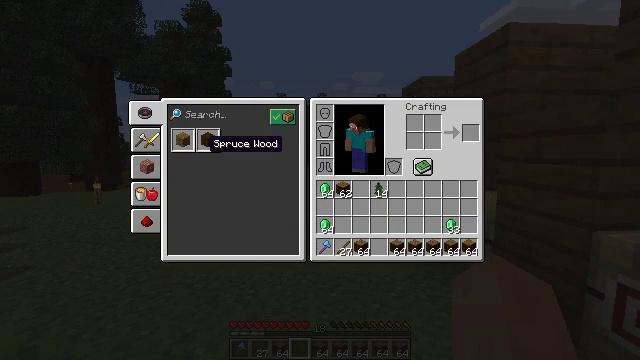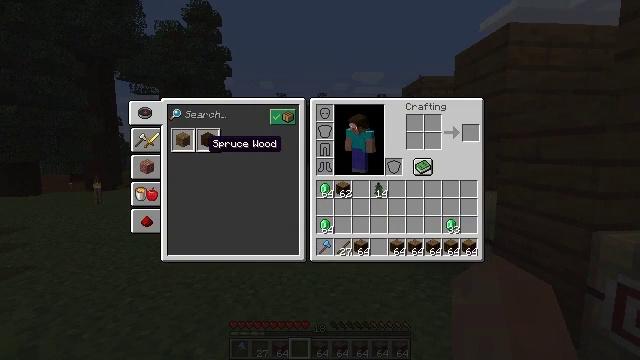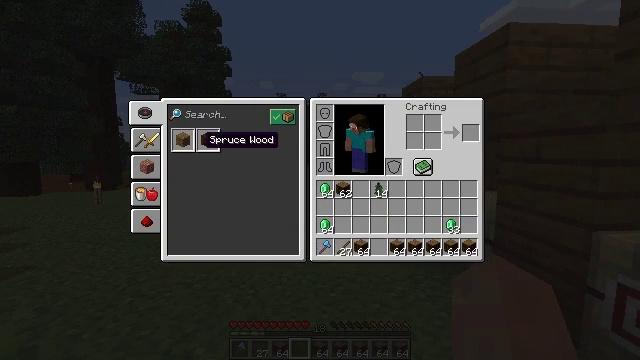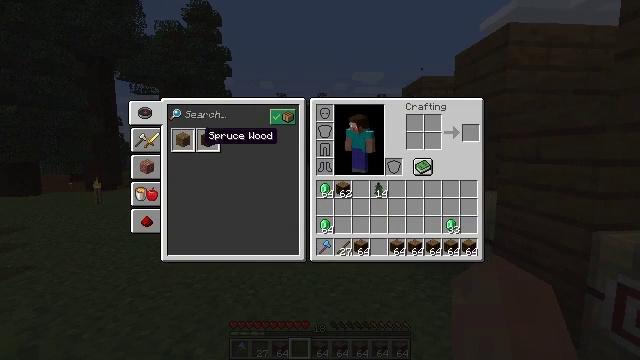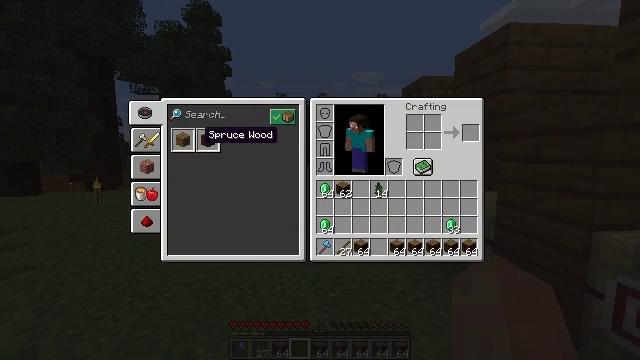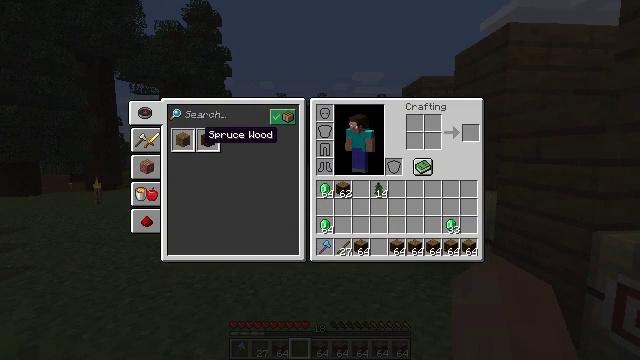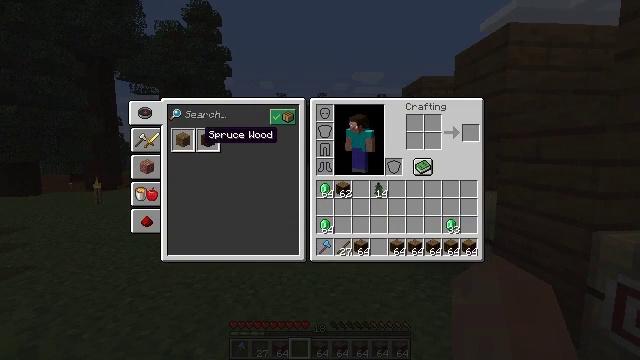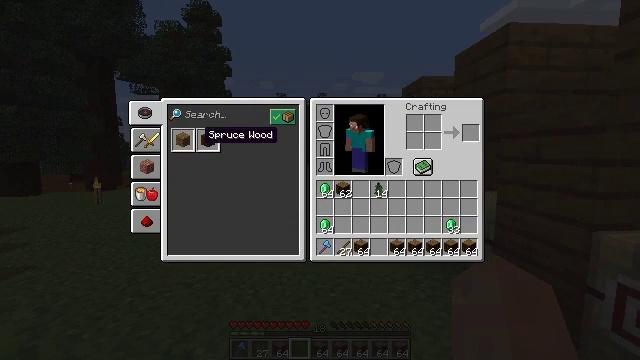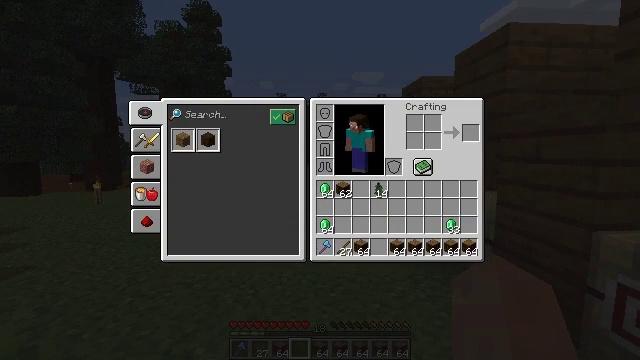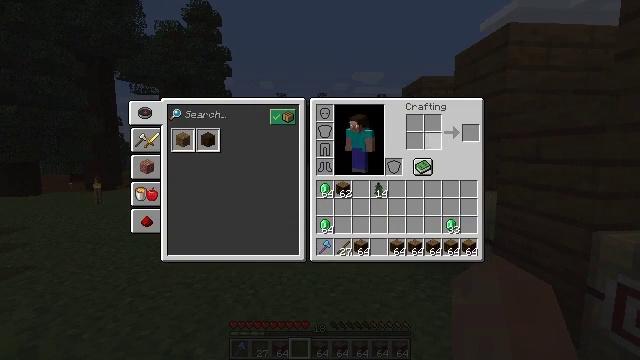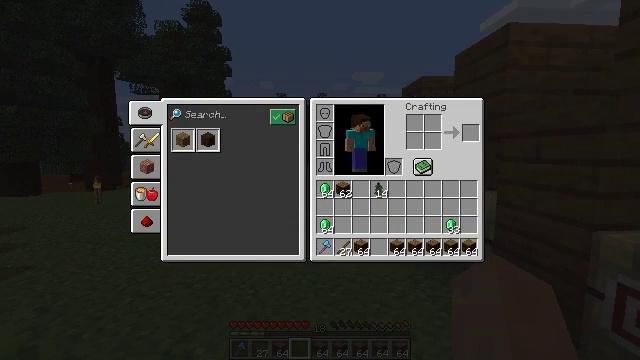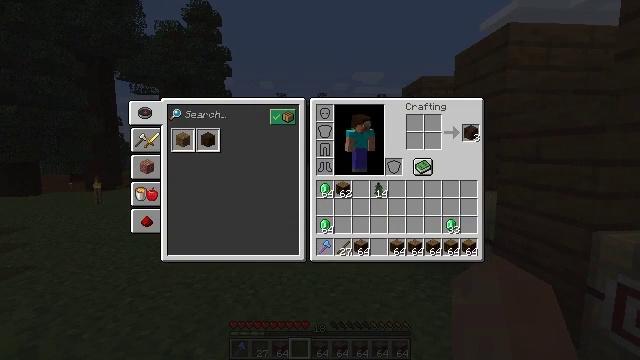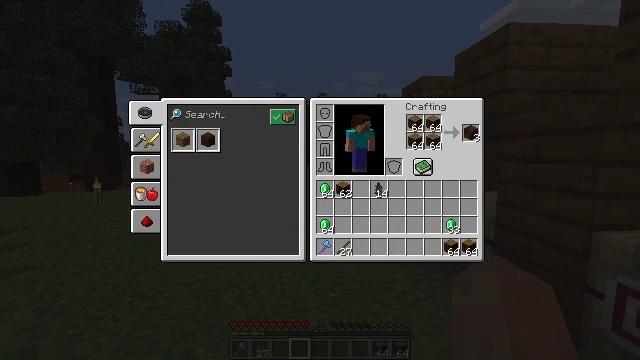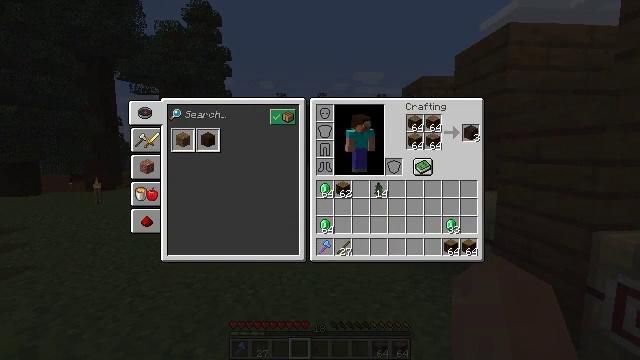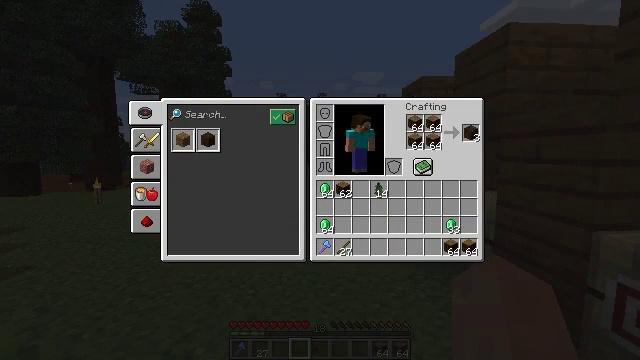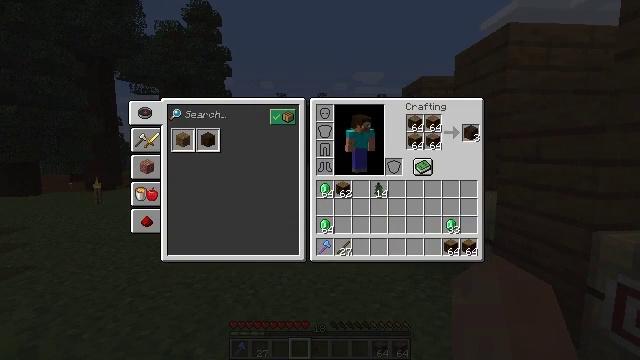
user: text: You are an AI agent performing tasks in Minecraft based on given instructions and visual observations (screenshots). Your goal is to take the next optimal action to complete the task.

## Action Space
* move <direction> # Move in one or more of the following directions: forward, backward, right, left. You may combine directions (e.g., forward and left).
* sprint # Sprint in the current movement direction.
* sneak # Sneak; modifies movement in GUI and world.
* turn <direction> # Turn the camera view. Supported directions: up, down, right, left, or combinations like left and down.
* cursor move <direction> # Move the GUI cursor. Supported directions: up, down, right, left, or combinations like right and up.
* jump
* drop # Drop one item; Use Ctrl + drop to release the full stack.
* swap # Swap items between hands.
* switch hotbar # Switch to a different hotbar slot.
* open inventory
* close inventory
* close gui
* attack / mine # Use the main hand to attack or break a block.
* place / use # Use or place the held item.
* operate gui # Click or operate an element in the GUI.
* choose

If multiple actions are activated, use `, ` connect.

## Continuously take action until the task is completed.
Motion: motion action
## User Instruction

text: Prepare to craft spruce wood.
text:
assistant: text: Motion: sneak
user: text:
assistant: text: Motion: sneak
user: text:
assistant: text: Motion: sneak
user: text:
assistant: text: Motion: sneak
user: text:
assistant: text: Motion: sneak
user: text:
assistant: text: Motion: sneak, operate gui
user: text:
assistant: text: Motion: sneak, operate gui
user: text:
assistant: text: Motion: sneak, cursor move right, operate gui
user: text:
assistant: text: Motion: sneak, cursor move right
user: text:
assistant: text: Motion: sneak, cursor move right
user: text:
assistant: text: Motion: sneak
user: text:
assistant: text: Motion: sneak
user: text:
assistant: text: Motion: sneak, cursor move left
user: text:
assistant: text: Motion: sneak, cursor move left
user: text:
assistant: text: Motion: sneak
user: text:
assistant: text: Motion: sneak
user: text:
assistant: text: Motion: sneak
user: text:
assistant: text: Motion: sneak
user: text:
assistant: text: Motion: sneak, operate gui
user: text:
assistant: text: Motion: sneak, operate gui
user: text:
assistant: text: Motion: sneak, operate gui
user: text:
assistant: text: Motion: sneak, cursor move left
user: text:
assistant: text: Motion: sneak, cursor move left and down
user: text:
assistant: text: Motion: sneak